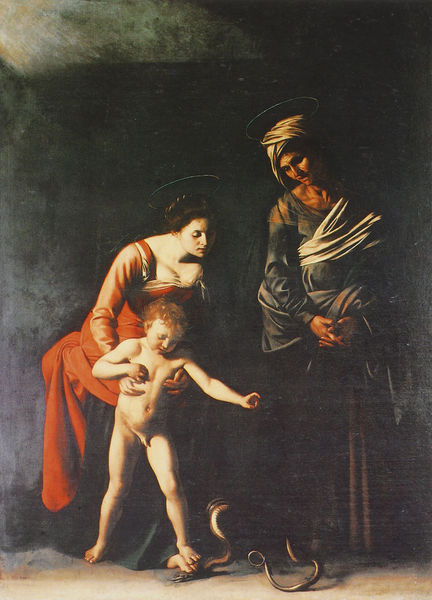
Titel: Madonna dei Palafrenieri di Sant’ Anna
Künstler: Michelangelo Merisi da Caravaggio
Institution: Rom, Villa Borghese
Schlagwörter: dunkel, gemälde, kopf, nackt, schatten, frauen, kleid, licht, nacht, rot, falten, familie, kind, mutter, paar, engel, mauer, faltenwurf, junge, paradies, knabe, schlange, heiligenschein, christus, jesus, hilfe, toga, heilige, winden, maria, magdalena, tritt, anna, rettung, treten, caravaggio, helferin, selbdritt, carravaggio